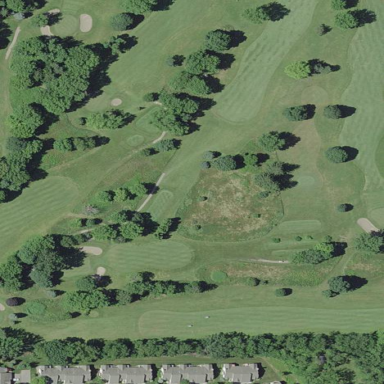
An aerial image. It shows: Rough area on grassy golf course.